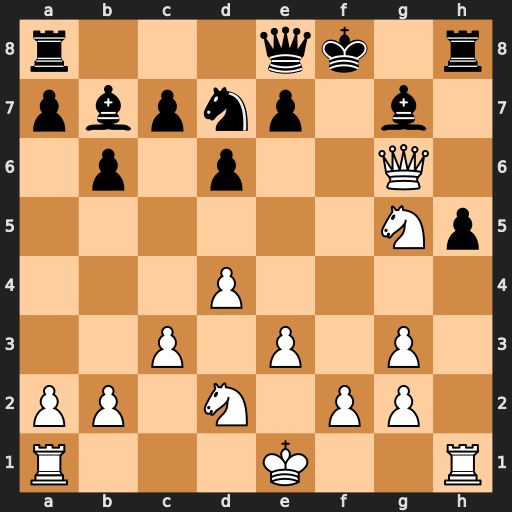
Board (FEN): r3qk1r/pbpnp1b1/1p1p2Q1/6Np/3P4/2P1P1P1/PP1N1PP1/R3K2R
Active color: w
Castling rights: KQ
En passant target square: -
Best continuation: Ne6+ Kg8 Qxg7#